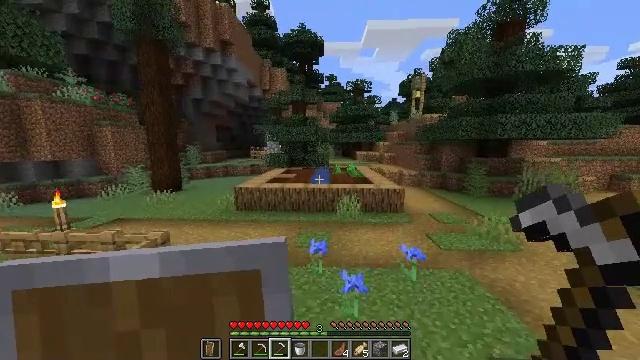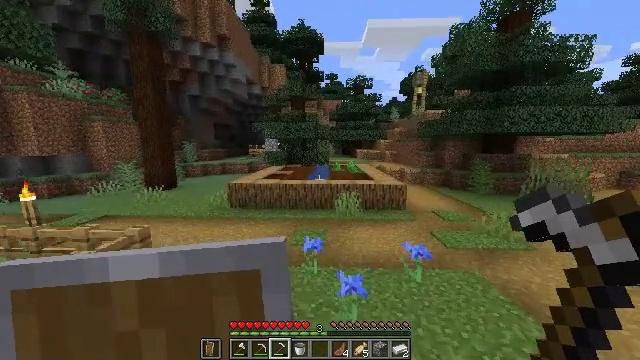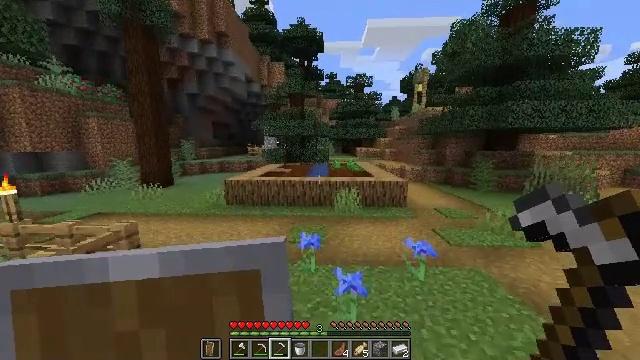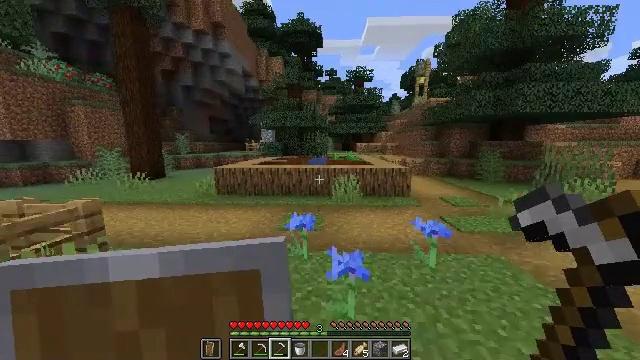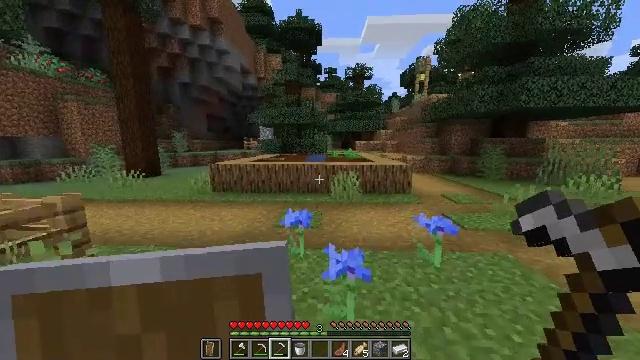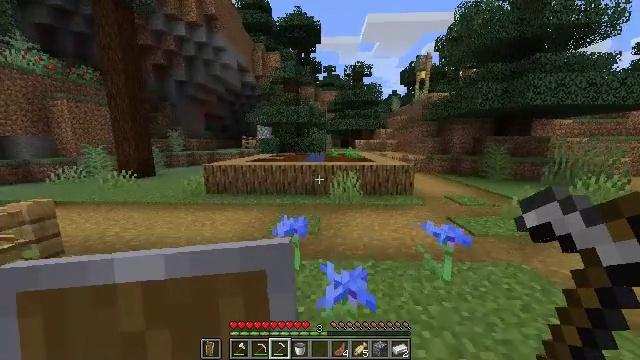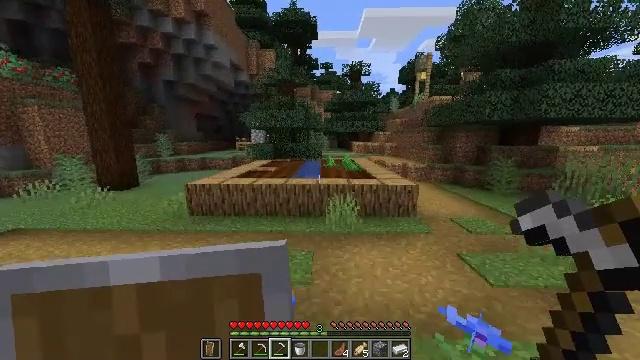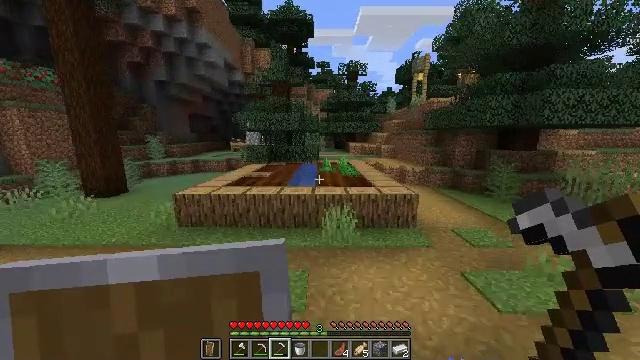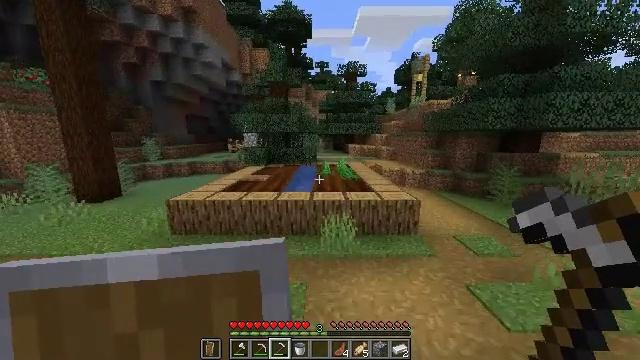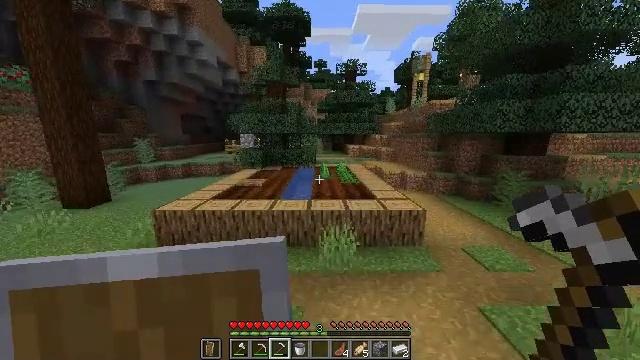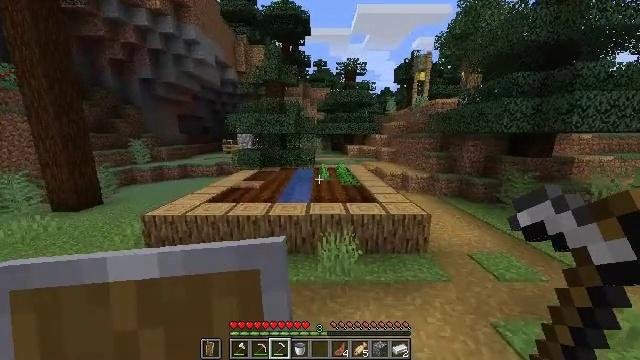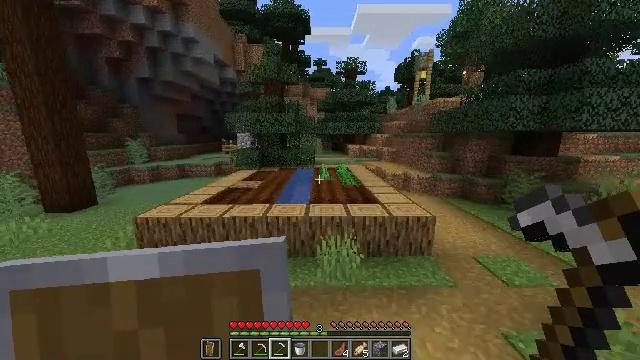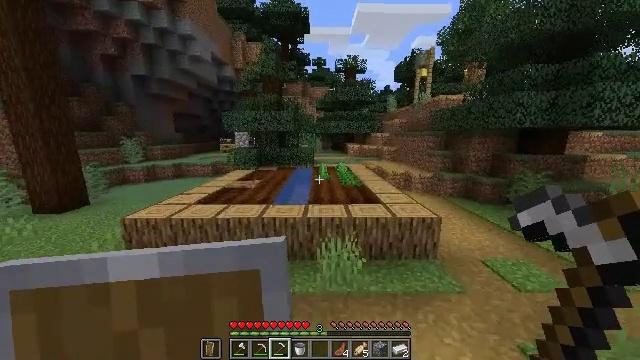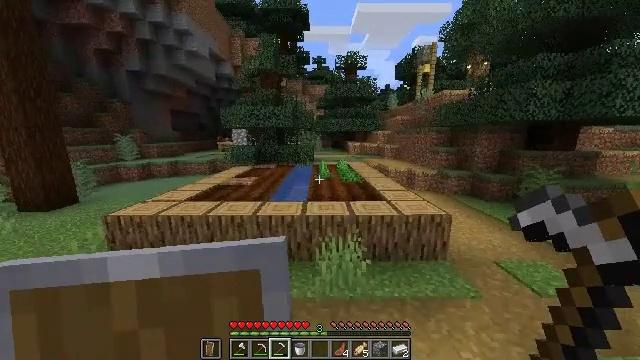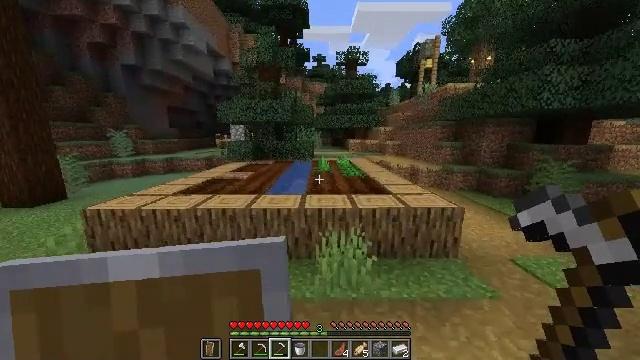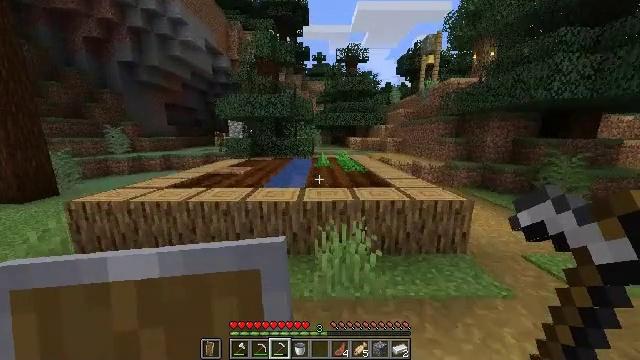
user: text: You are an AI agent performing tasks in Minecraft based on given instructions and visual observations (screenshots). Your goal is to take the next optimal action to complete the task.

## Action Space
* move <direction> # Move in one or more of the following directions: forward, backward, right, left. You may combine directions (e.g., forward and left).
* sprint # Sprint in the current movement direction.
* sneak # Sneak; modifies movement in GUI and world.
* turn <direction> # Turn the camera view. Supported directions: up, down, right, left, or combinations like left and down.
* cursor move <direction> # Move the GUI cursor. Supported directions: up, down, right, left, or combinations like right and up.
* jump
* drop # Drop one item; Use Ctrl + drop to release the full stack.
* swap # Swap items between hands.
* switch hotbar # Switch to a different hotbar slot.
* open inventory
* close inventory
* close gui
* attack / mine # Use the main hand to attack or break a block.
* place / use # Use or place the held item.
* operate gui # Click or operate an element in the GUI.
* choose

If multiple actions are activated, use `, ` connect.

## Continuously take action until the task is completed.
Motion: motion action
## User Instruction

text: Dig up carrots from the soil.
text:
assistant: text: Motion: move forward, sprint, jump
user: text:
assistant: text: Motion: move forward, sprint, jump
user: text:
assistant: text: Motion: move forward, sprint, jump
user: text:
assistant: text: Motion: move forward, sprint, jump
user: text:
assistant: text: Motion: move forward, sprint, jump
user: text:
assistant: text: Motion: move forward, sprint, turn down, jump
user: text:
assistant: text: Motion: move forward, sprint, jump
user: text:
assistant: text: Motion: move forward, sprint, jump
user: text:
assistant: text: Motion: move forward, sprint, jump
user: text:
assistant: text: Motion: move forward, sprint, jump
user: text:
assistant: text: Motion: move forward, sprint, jump
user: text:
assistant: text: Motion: move forward, sprint, jump
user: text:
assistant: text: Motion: move forward, sprint
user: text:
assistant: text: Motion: move forward, sprint
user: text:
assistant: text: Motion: move forward, sprint
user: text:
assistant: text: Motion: move forward, sprint
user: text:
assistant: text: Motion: move forward, sprint, turn right
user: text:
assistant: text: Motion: move forward, sprint, turn right
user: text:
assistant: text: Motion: move forward, sprint, turn right and down
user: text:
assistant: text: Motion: move forward, sprint, turn right and down, jump
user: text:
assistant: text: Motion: move forward, sprint, turn down, jump
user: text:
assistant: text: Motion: move forward, sprint, turn down, jump
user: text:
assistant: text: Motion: move forward, sprint, turn down, jump
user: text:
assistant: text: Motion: move forward, sprint, turn down, jump
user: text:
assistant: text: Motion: move forward, sprint
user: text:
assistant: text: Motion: move forward, sprint
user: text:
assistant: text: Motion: move forward, sprint
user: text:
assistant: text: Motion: move forward, sprint, turn right
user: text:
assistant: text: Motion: move forward, sprint, turn right
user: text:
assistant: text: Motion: move forward, sprint, attack / mine